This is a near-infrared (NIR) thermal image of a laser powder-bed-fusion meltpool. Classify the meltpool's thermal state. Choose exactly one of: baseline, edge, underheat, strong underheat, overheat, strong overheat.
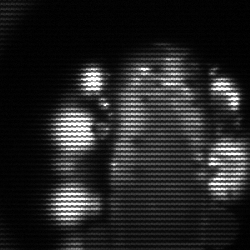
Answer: strong underheat